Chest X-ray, AP view. Patient: 18 years old, sex M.
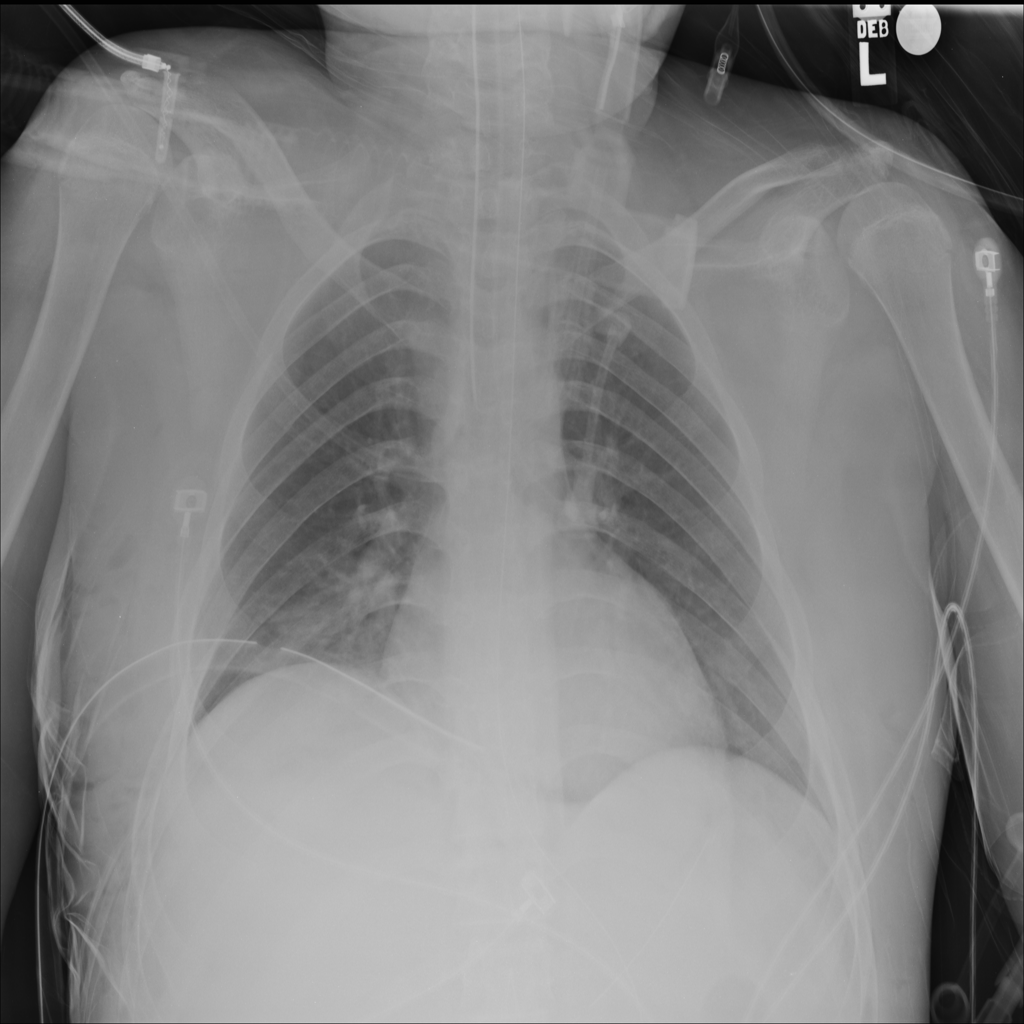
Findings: Emphysema